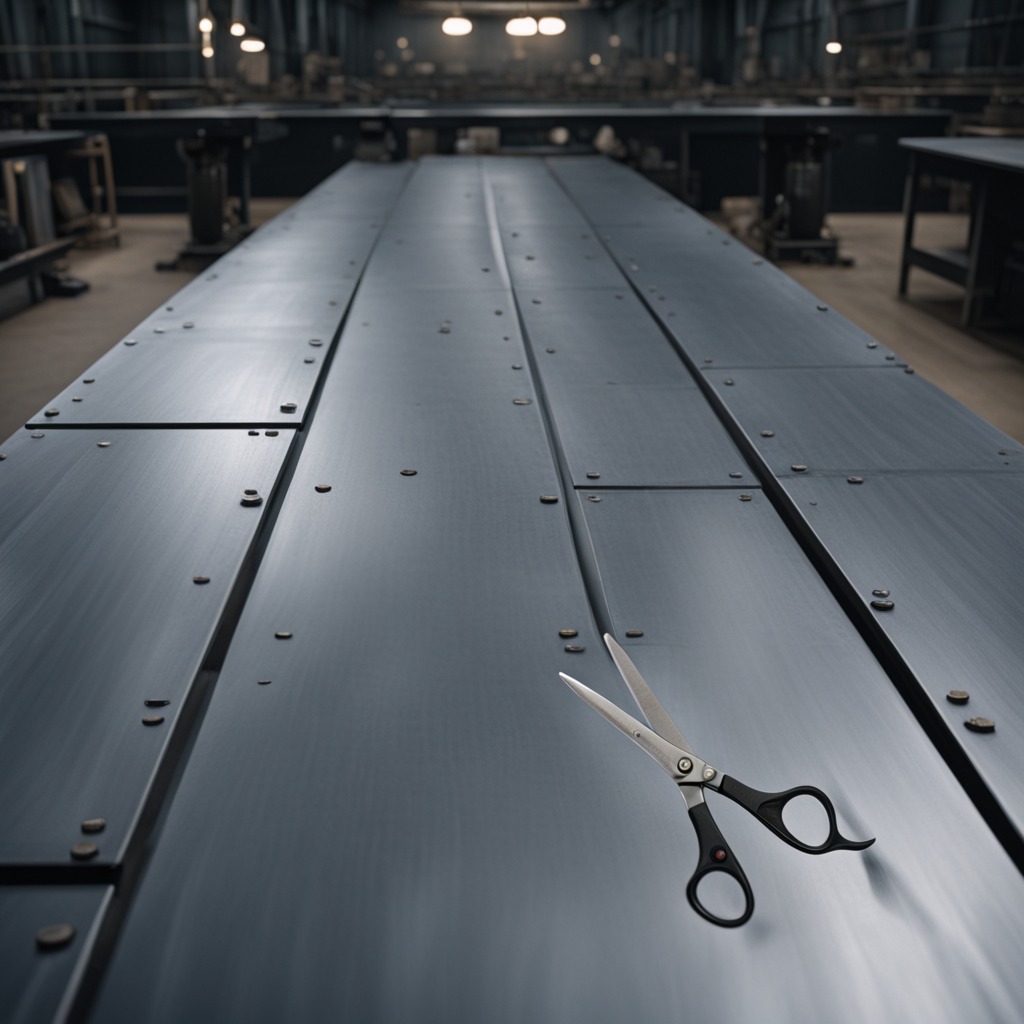
A scissor is lying on the cold steel table in a mining workshop.